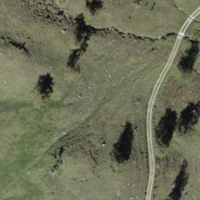
EUNIS habitat code: 26
Species observed at this site:
Periparus ater